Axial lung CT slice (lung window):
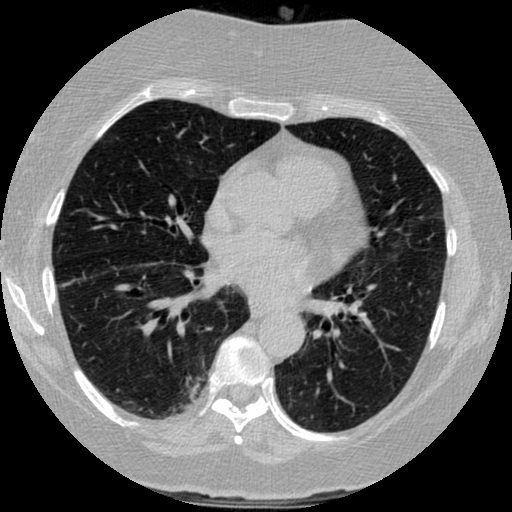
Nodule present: no